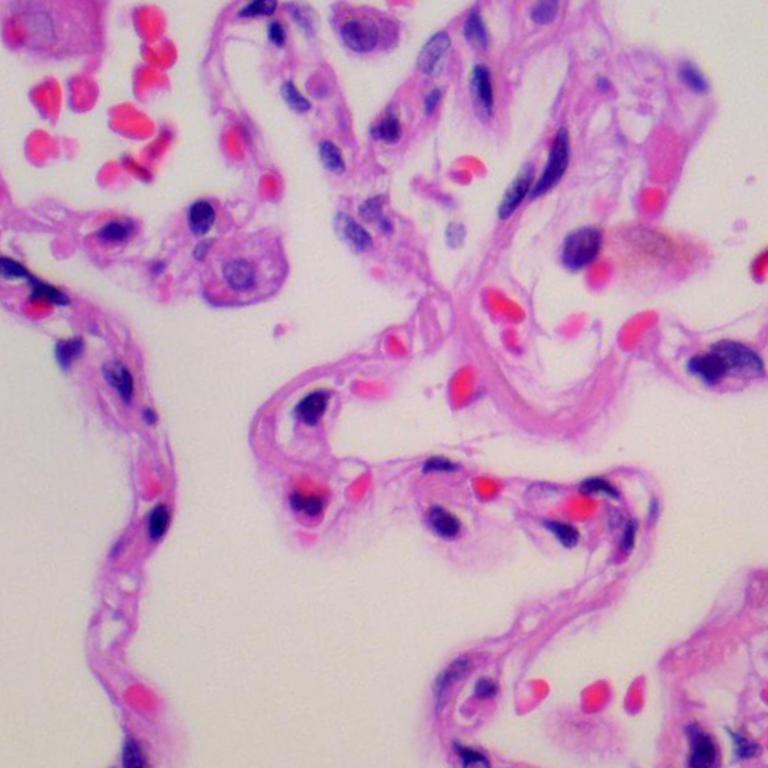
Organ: lung
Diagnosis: benign